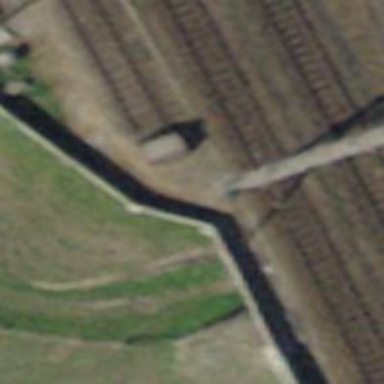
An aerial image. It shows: Railway buffer stop.